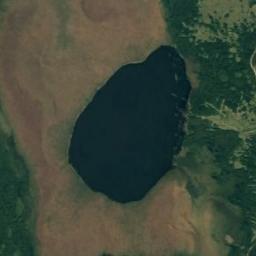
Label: lake